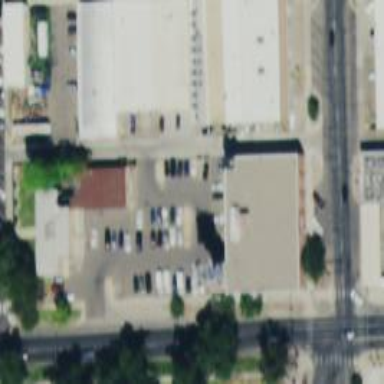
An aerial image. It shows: Parking space is available.